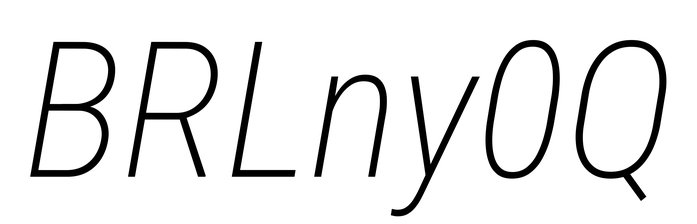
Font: Roboto-Italic_Condensed_ExtraLight_Italic